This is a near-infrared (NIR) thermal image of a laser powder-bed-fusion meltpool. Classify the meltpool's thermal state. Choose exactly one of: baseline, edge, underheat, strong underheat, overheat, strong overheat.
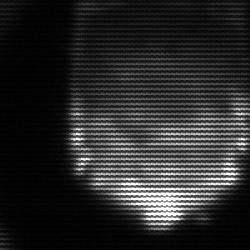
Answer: edge